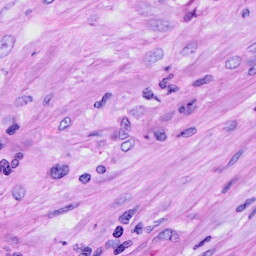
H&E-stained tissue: Ovarian